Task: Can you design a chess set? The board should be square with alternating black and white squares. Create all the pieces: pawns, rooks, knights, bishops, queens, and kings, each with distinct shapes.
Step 4075:
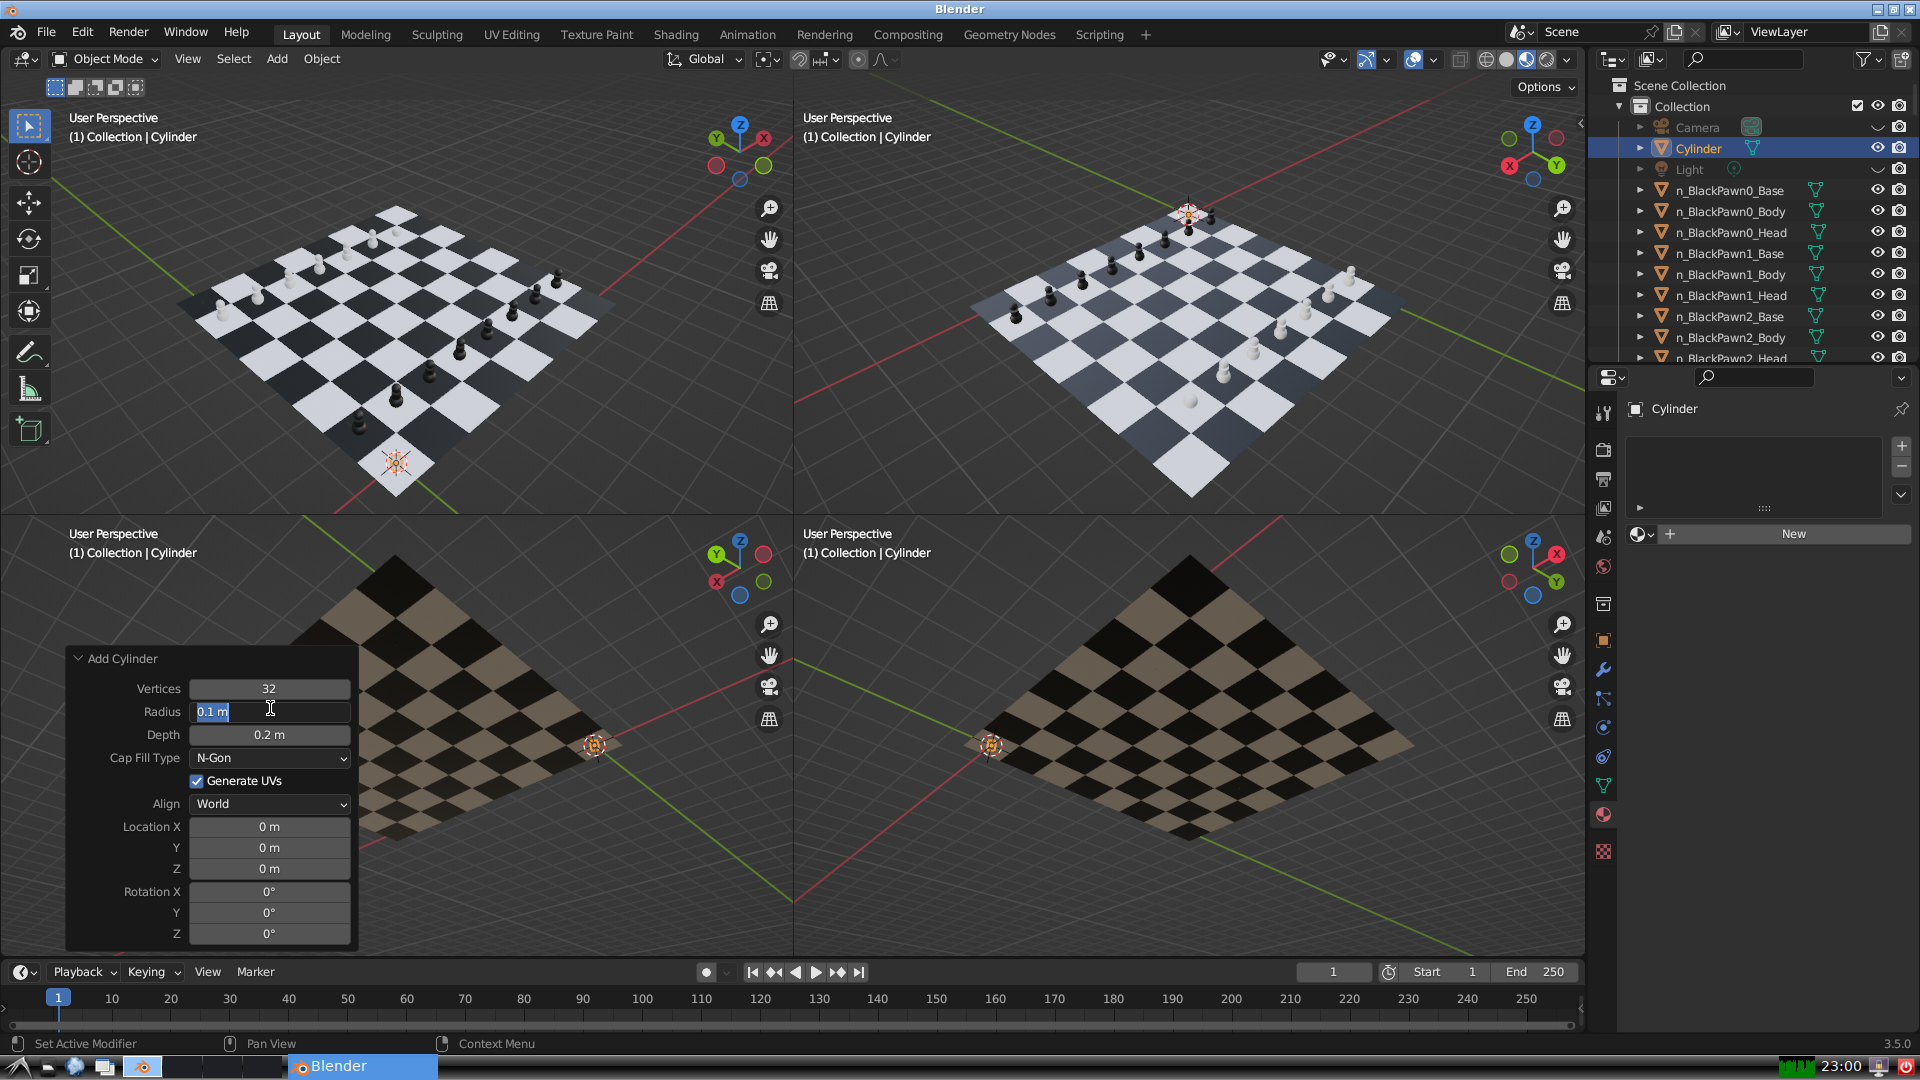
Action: input_text: 0.1